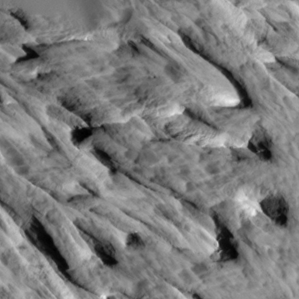
Label: non_frost